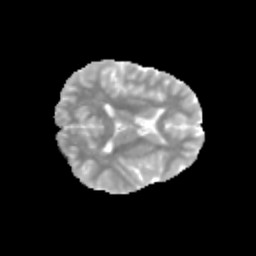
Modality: MD
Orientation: axial
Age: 11
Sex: male
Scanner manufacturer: siemens
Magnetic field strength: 3 T
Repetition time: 3.8 s
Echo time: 0.07 s